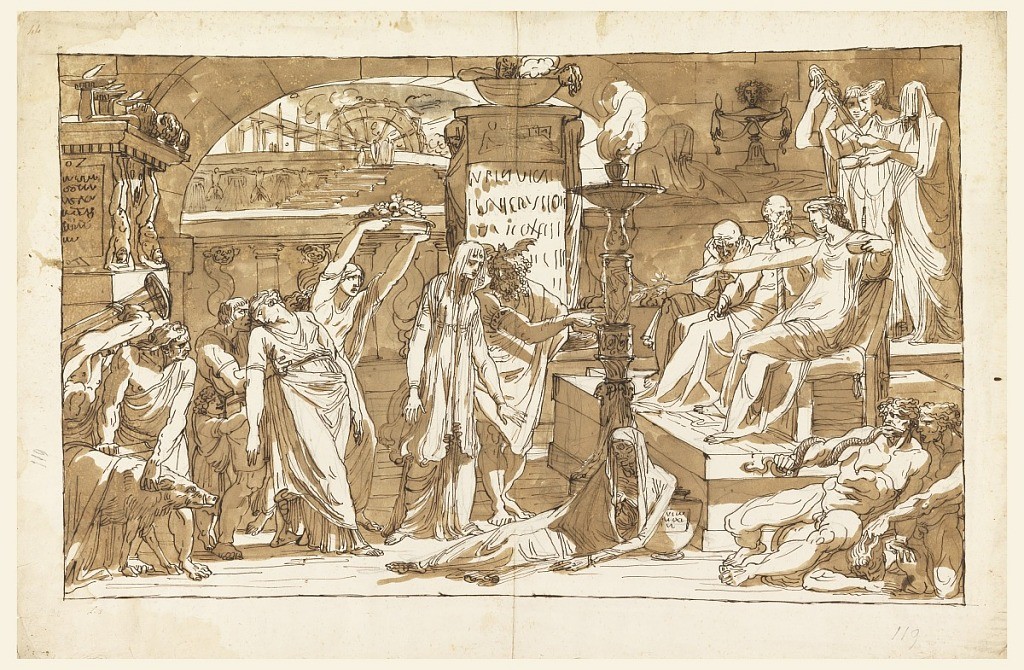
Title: Hades; Persephone in the Underworld (Offering to Proserpine)
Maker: Felice Giani, Italian, 1758–1823
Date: ca. 1820
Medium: Pen and black ink, brush and brown wash, graphite on paper
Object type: Drawing
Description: Proserpina, Pluto and Sleep are shown at right seated upon a platform, with the Fates standing behind them. Proserpina extends a branch toward a girls lead to her by Death, a bearded man with a bat upon his head and his name "VS" upon his right sleeve. A man supporting a dead woman comes from left; a boy clings to him. Others come to perform sacrifices. The setting is the hall of the Underworld, lighted by lamps. Other parts of the Underworld with a wheel of torture are shown in the background.